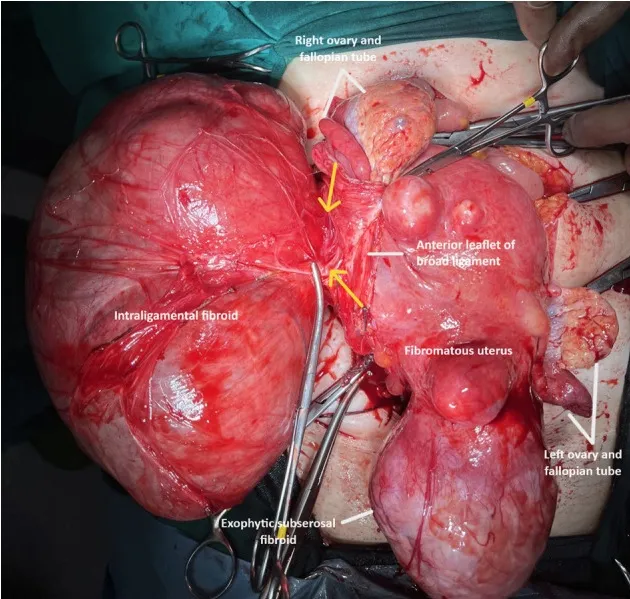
Intraoperative image of a huge intraligamental leiomyoma of the uterus, originating (yellow arrows) from the right lateral wall of the uterus.
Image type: medical_photograph (other_medical_photograph)